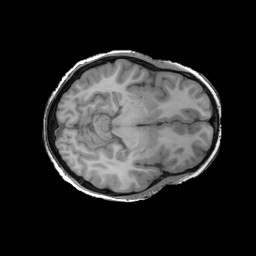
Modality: T1w
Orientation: axial
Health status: ill
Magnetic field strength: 3 T